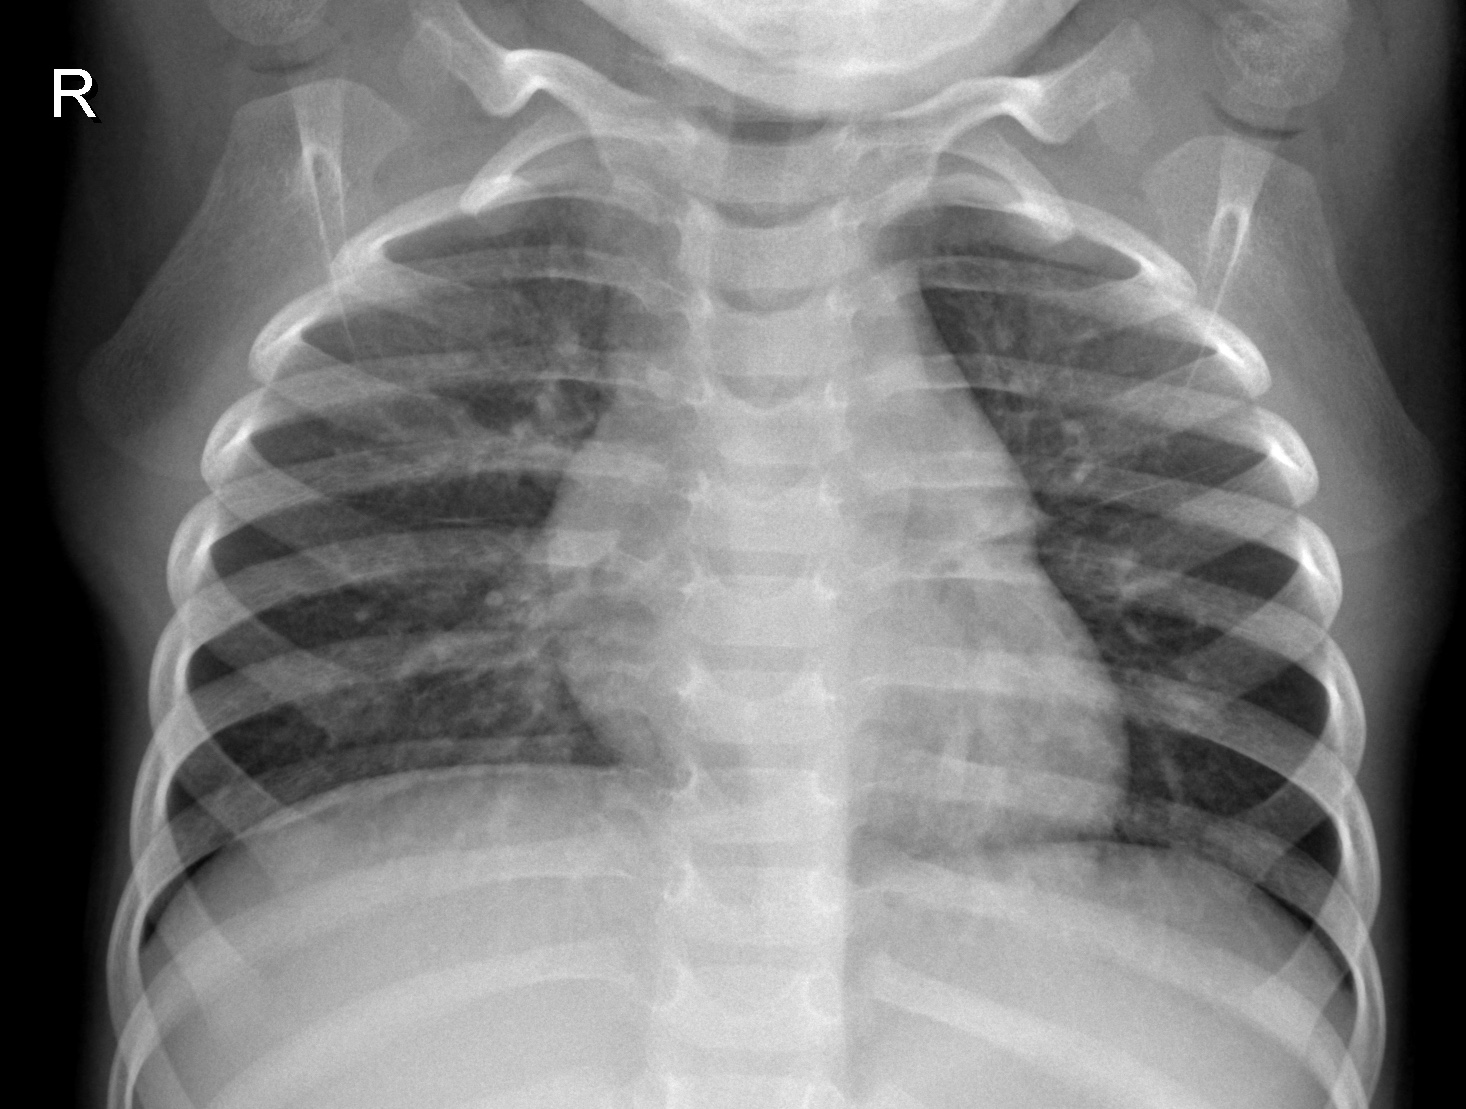
Diagnosis: NORMAL